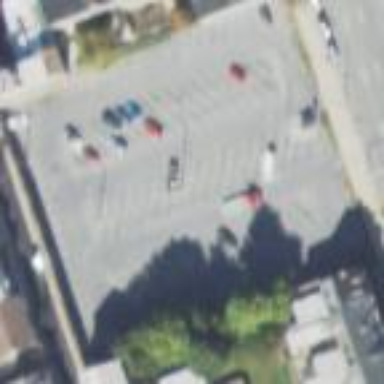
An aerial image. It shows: Parking area with asphalt surface.